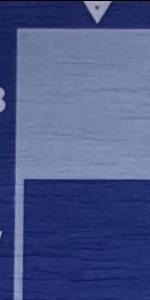
Label: Empty